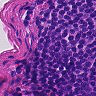
Metastatic tissue present: no